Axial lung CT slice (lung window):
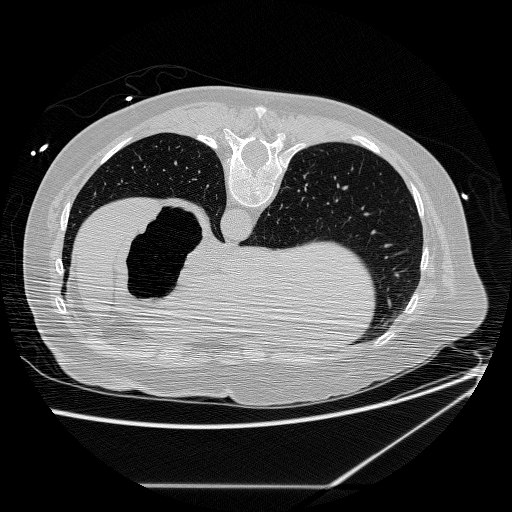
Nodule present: no